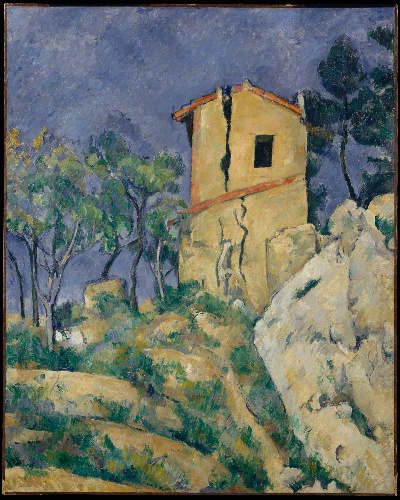
Title: The House with the Cracked Walls
Artist: Paul Cézanne
Artist bio: French, Aix-en-Provence 1839–1906 Aix-en-Provence
Date: 1892–94
Object type: Painting
Classification: Paintings
Medium: Oil on canvas
Dimensions: 31 1/2 x 25 1/4 in. (80 x 64.1 cm)
Department: European Paintings
Credit line: The Walter H. and Leonore Annenberg Collection, Gift of Walter H. and Leonore Annenberg, 1993, Bequest of Walter H. Annenberg, 2002
Accession year: 1993
Repository: Metropolitan Museum of Art, New York, NY
Tags: Houses|Landscapes